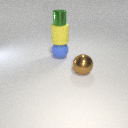
large blue rubber sphere below small green metal cylinder